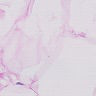
Metastatic tissue present: no